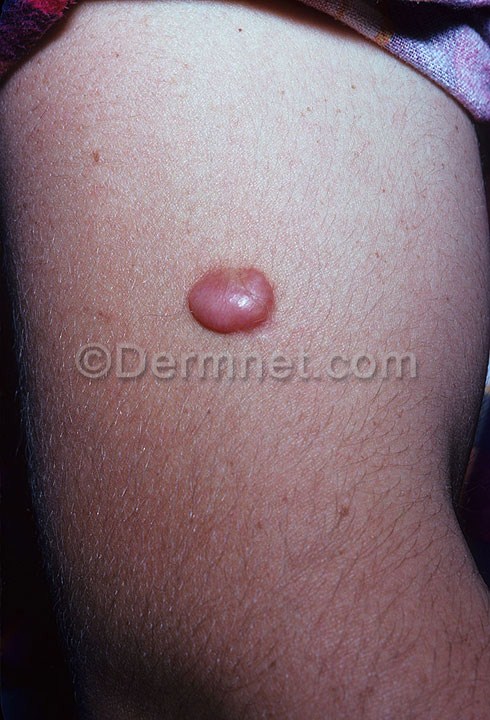
Disease: Seborrheic Keratoses and other Benign Tumors